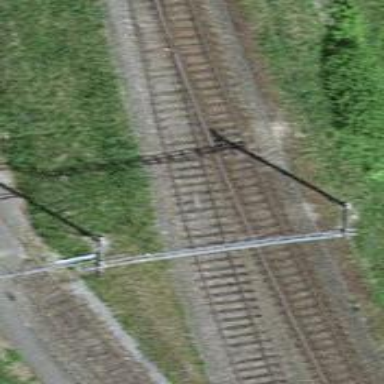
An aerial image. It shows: Railway siding with one electrified track and contact line for powering the train.